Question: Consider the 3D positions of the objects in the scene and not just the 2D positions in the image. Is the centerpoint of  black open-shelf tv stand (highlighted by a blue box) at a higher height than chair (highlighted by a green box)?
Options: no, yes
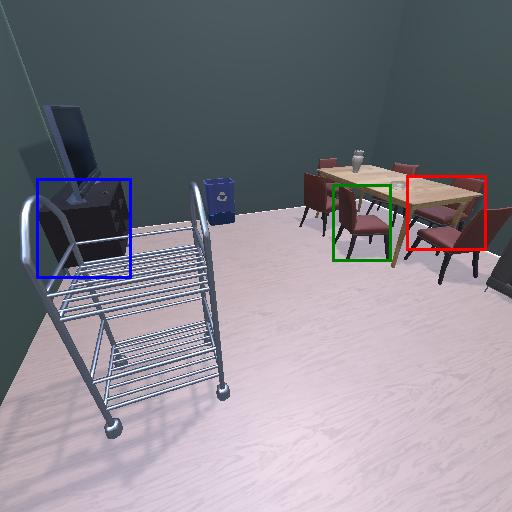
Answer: no